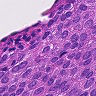
Metastatic tissue present: yes